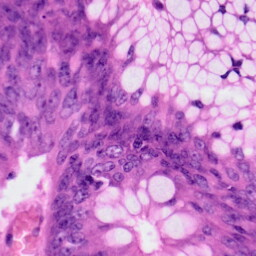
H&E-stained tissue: Colon